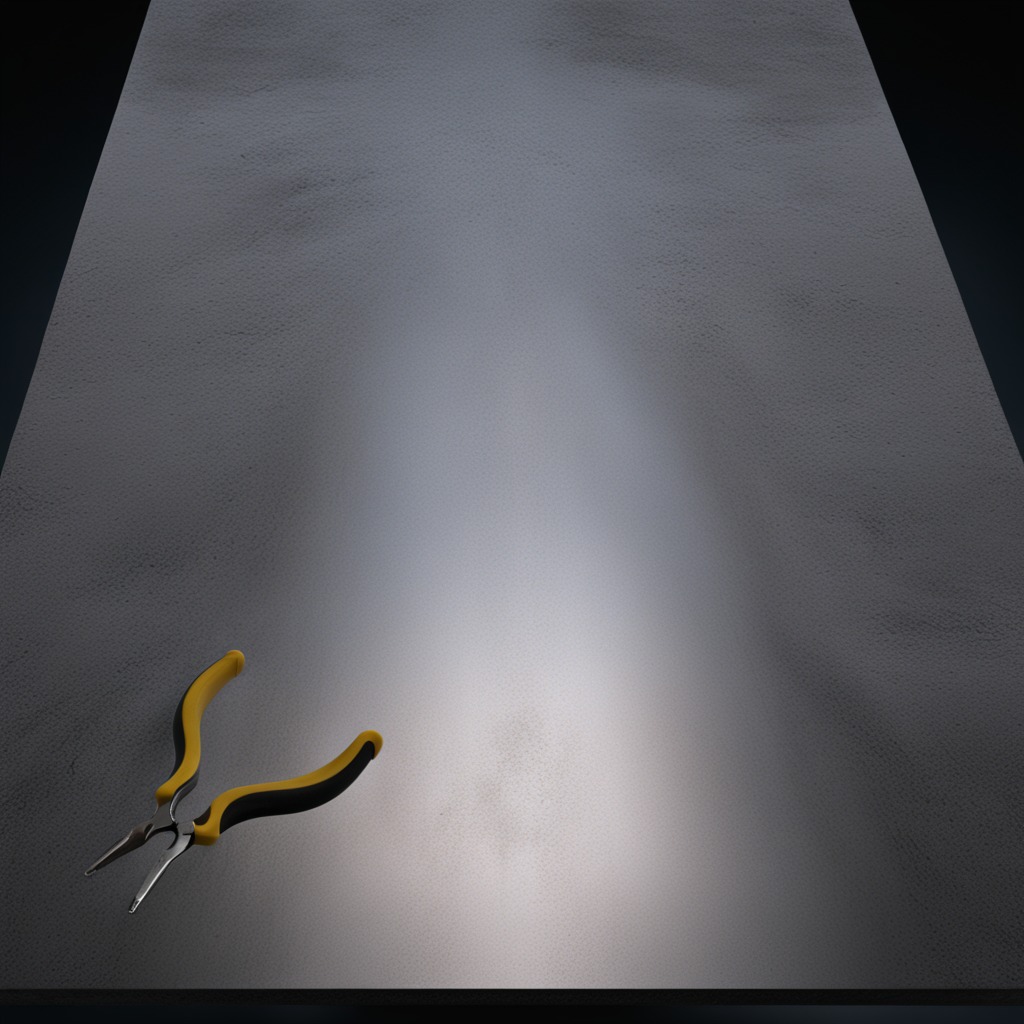
A plier is lying on a clean granite table inside a workshop at night.